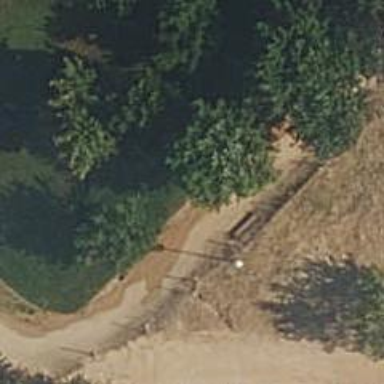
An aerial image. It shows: Brown bench in the vicinity.